Field crop: maize
Growth stage: 2
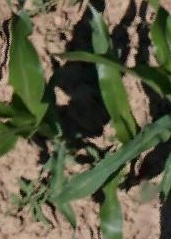
Species: maize